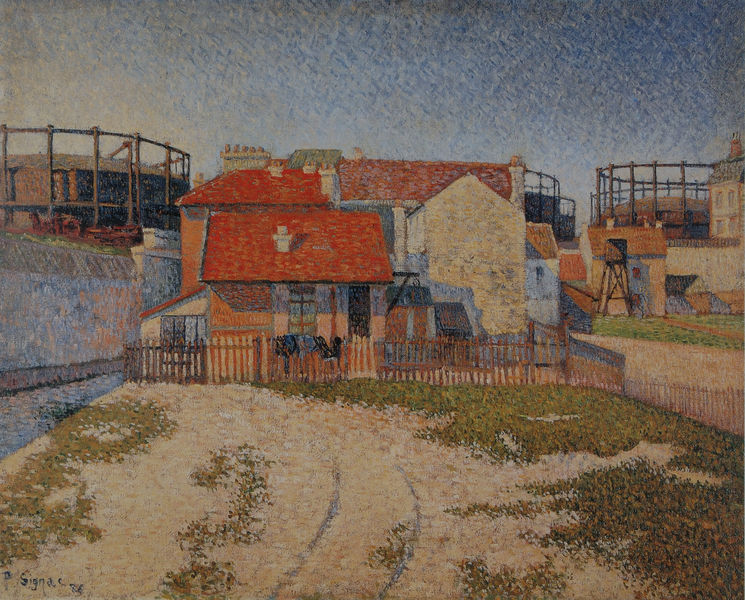
Titel: Les Gazomètres. Clichy
Künstler: Paul Signac
Standort: Melbourne
Institution: National Gallery of Victoria
Schlagwörter: blau, gemälde, himmel, schatten, wasser, weiß, fluss, gelb, grün, impressionismus, landschaft, ocker, sand, stadt, ufer, wäsche, braun, fenster, frankreich, grau, kleider, licht, orange, schwarz, anlage, dach, gebäude, gras, haus, rasen, rot, weg, wiese, zaun, beige, hose, architektur, kleidung, bild, signatur, erde, feld, häuser, natur, gitter, kanal, sonne, kamin, kamine, rund, schornstein, turm, garten, sommer, fassade, ort, pointilismus, furchen, spuren, dorf, dächer, giebel, mauer, schornsteine, barun, bauernhof, gartenzaun, hof, latten, lattenzaun, zäune, fabrik, schlot, van gogh, industrie, spur, blue, oil, red, white, window, black, france, green, modern, old, painting, room, wall, windows, yellow, picture, pink, brown, geländer, gerüst, stangen, scheune, paul, wood, mauern, cloud, clouds, sky, stone, background, building, house, landscape, sea, water, bauernhaus, houses, roof, roofs, street, tower, village, gehöft, seurat, steel, schienen, signac, wagenspuren, america, grass, light, river, dwelling, garden, path, road, frame, fahrspur, color, dots, impressionism, purple, ruins, shadow, behälter, photo, absperrung, latte, beach, door, scene, fence, town, toscana, kessel, dirt, outside, sunny, speicher, aufbau, city, pointillismus, paul signac, anlagen, kornspeicher, maisons, radspuren, satteldächer, silo, sächer, tank, wassertank, silos, dome, doors, hausdach, walls, brick, buildings, construction, lawn, factory, industrieanlage, gaswerk, colors, neo-impressionism, pointillism, pots, signature, pastel, circle, signag, farm, home, mill, baugerüst, chimney, chimneys, impressionistic, dry, port, clothing, tan, round, gebüude, trail, modernism, industry, points, tiles, industrieanlagen, domes, industrial, tile, pointilism, household, farming, plein aire, pointillisme, picket, canal, red roof, tracks, kreich, despairr, arena, tire, gasometre, gas tank, yard, pointilliste, painterly, 1800, ligth, refinery, banlieu, circular, neighborhood, chimeny, vintage, hot, watrer, gas, wooden fence, clear sky, rof, gravel, track, gactory, chimeny6, rut, red tiles, scaffolding, breen, wras, scaffold, chimenys, safe, house grass, signaxze, signae, 86, gaden, tanks, rig, wood fence, tire tracks, wido, oil rig, greass, constuction, grange, economy, partially dead lawn, dead grass, ddächer, picket fence, water tanks, stipling, brushstokres, ]fence